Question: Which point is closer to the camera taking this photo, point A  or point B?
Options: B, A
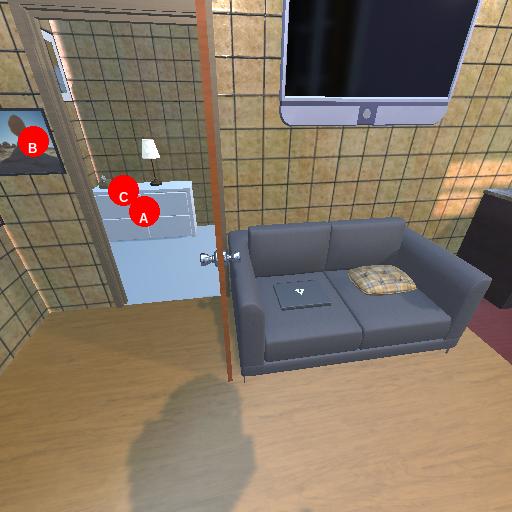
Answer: B